Question: I'm trying to follow the guidelines laid out by the Android team from this document:
<URL>
According to the doc I should use these framework resources.

This is my code, but none of the borders show. Any ideas?
'''
<LinearLayout
android:id="@+id/buttonLayout"
style="?android:buttonBarButtonStyle"
android:layout_width="fill_parent"
android:layout_height="wrap_content"
android:layout_alignParentBottom="true"
android:divider="?android:dividerVertical"
android:orientation="horizontal"
android:showDividers="middle" >
<Button
android:id="@+id/button1"
style="?android:buttonBarButtonStyle"
android:layout_width="fill_parent"
android:layout_height="wrap_content"
android:layout_weight="1"
android:text="Test" />
<Button
android:id="@+id/button2"
style="?android:buttonBarButtonStyle"
android:layout_width="fill_parent"
android:layout_height="wrap_content"
android:layout_weight="1"
android:text="Test" />
</LinearLayout>
'''
Note: I understand there is a <URL>, but my resource seems to be more recent, yet the solution presented by the Google team doesn't work.
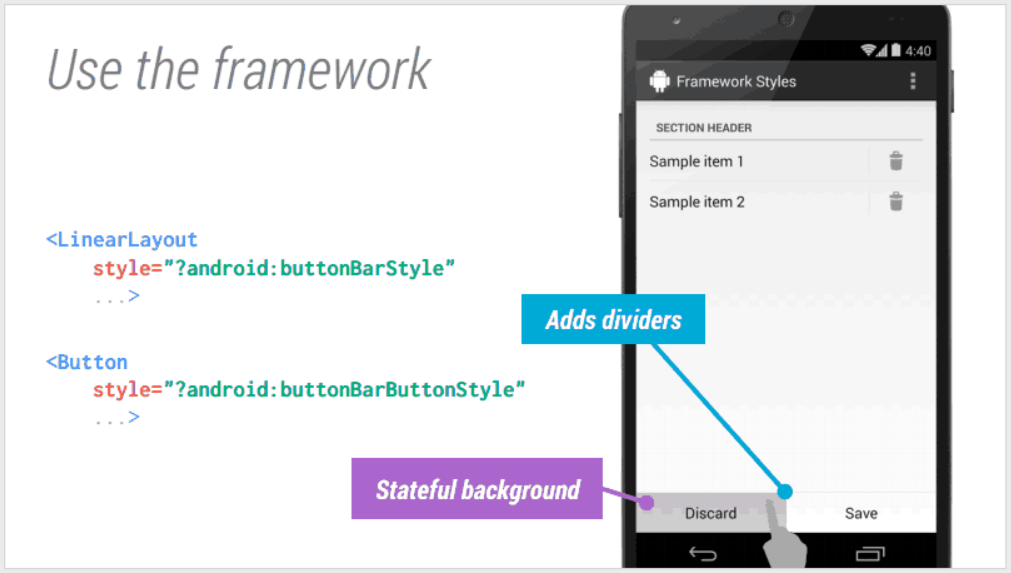
Answer: You have the wrong style in LinearLayout. It should be
'''
style="?android:buttonBarStyle"
'''
Not...
'''
style="?android:buttonBarButtonStyle"
'''
Example:
'''
<?xml version="1.0" encoding="utf-8"?>
<LinearLayout
xmlns:android="http://schemas.android.com/apk/res/android"
android:id="@+id/buttonLayout"
style="?android:attr/buttonBarStyle"
android:layout_width="match_parent"
android:layout_height="match_parent"
android:orientation="vertical">
<Button
android:id="@+id/button1"
android:layout_width="match_parent"
android:layout_height="wrap_content"
android:text="Test"/>
<TextView
android:layout_height="wrap_content"
android:text="TextView (Place Holder)"
android:textAppearance="?android:attr/textAppearanceLarge"
android:layout_width="wrap_content"
android:layout_gravity="center"
android:layout_margin="15dp"/>
<LinearLayout
style="?android:attr/buttonBarStyle"
android:layout_width="match_parent"
android:layout_height="wrap_content"
android:orientation="horizontal">
<Button
android:id="@+id/button2"
style="?android:attr/buttonBarButtonStyle"
android:layout_width="0dip"
android:layout_height="wrap_content"
android:layout_weight="1"
android:text="Test"/>
<Button
android:id="@+id/button3"
style="?android:attr/buttonBarButtonStyle"
android:layout_width="0dip"
android:layout_height="wrap_content"
android:layout_weight="1"
android:text="Test"/>
</LinearLayout>
</LinearLayout>
'''
Example 2 (ListView):
'''
<?xml version="1.0" encoding="utf-8"?>
<LinearLayout
xmlns:android="http://schemas.android.com/apk/res/android"
android:id="@+id/buttonLayout"
style="?android:attr/buttonBarStyle"
android:layout_width="match_parent"
android:layout_height="match_parent"
android:orientation="vertical">
<ListView
android:layout_height="wrap_content"
android:layout_width="match_parent"
android:layout_weight="1.0"/>
<LinearLayout
style="?android:attr/buttonBarStyle"
android:layout_width="match_parent"
android:layout_height="wrap_content"
android:orientation="horizontal">
<Button
android:id="@+id/button2"
style="?android:attr/buttonBarButtonStyle"
android:layout_width="0dip"
android:layout_height="wrap_content"
android:layout_weight="1"
android:text="Test"/>
<Button
android:id="@+id/button3"
style="?android:attr/buttonBarButtonStyle"
android:layout_width="0dip"
android:layout_height="wrap_content"
android:layout_weight="1"
android:text="Test"/>
</LinearLayout>
</LinearLayout>
'''